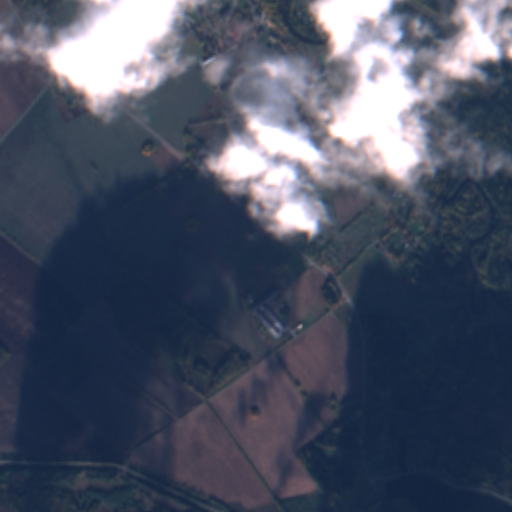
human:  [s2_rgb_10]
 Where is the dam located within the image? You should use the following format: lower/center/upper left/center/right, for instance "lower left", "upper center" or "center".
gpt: The dam is located in the lower right of the image.
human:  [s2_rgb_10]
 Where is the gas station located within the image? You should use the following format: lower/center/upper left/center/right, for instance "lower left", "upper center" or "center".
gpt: The gas station is located in the upper center of the image.
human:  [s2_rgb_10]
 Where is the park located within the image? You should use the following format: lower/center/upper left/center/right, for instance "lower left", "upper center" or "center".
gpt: The park is located in the upper right of the image.
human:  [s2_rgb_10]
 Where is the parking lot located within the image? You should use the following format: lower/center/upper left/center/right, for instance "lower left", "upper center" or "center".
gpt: The parking lot is located in the upper center of the image.
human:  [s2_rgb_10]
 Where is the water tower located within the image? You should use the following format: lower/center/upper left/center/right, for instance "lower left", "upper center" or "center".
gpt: The water tower is located in the upper center of the image.
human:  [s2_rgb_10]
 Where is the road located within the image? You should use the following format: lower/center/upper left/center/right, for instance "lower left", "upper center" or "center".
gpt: There is no road in the image.